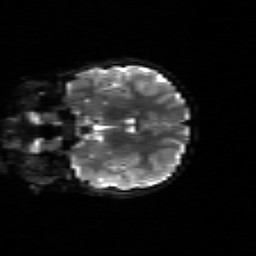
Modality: sbref
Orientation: coronal
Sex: male
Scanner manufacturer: siemens
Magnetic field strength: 3 T
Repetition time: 5 s
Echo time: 0.071 s